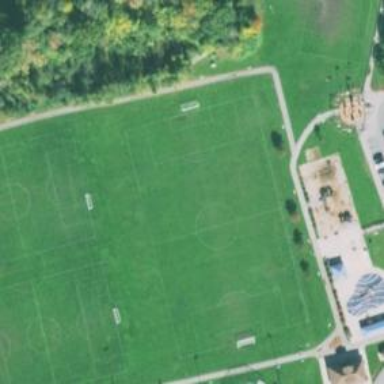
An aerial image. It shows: Soccer pitch for outdoor sports and leisure activities.